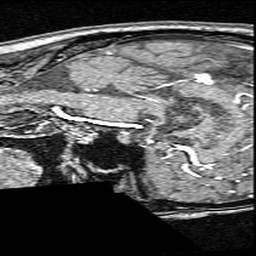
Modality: angio
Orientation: sagittal
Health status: ill
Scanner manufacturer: siemens
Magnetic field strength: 3 T
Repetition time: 0.023 s
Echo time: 0.00418 s